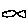
Label: fish